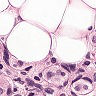
Metastatic tissue present: yes